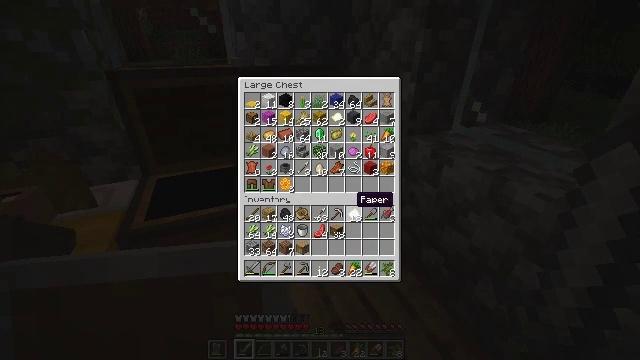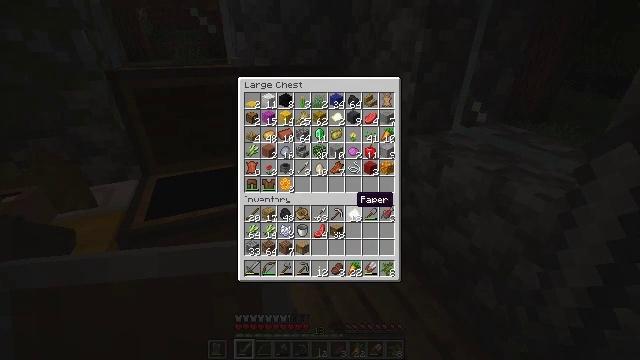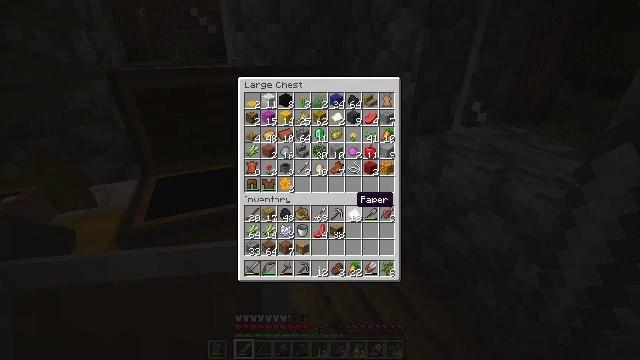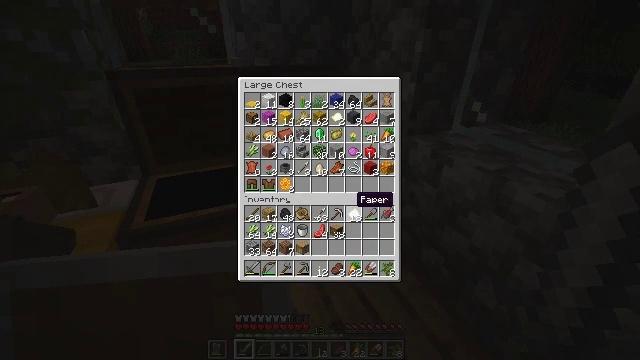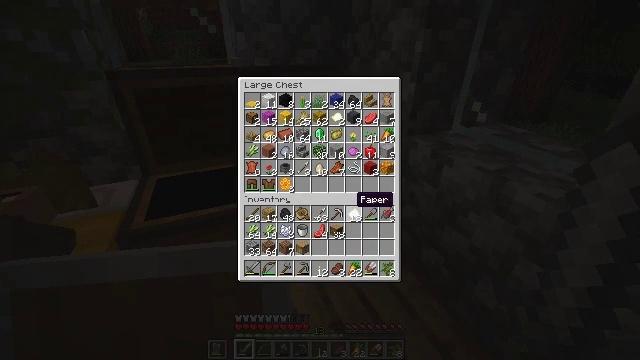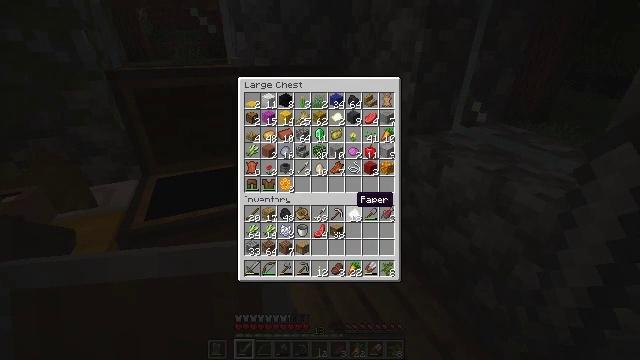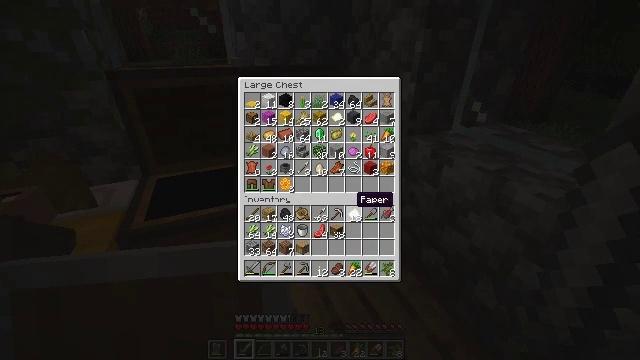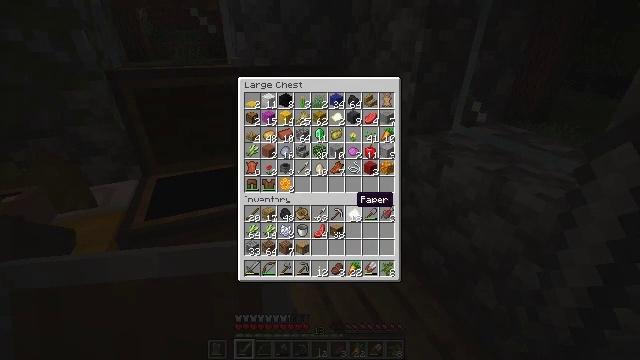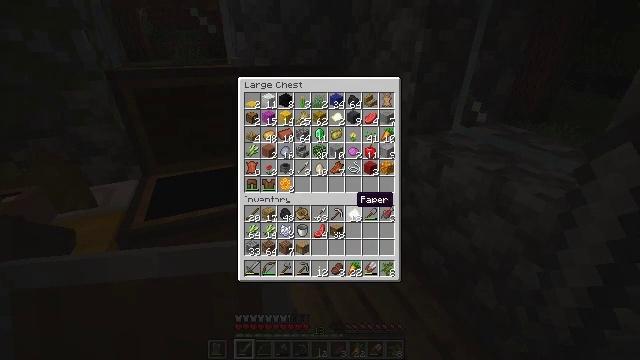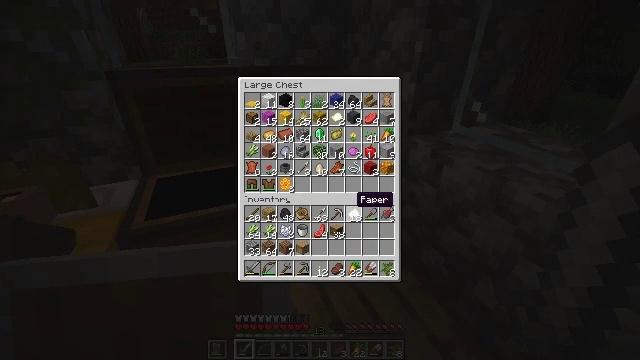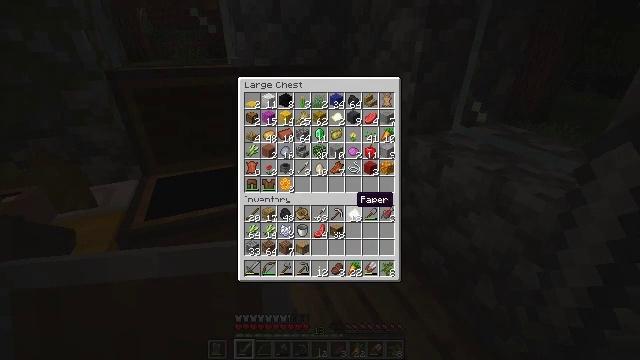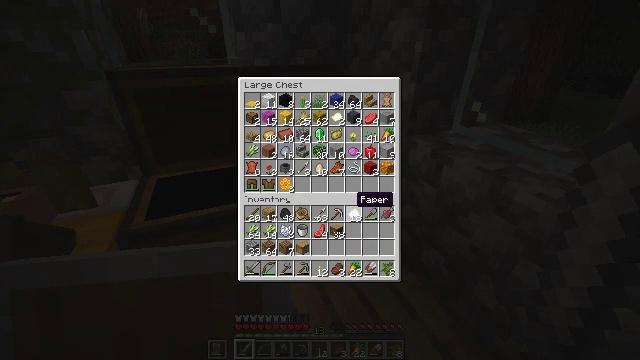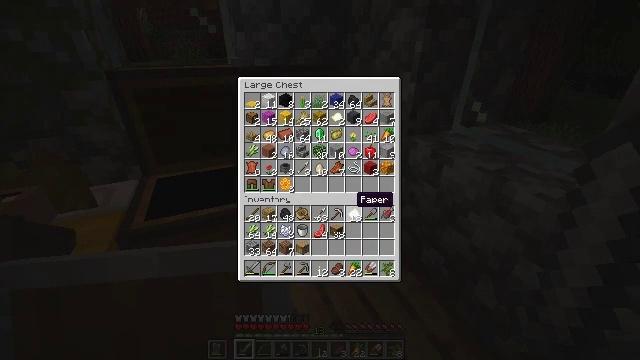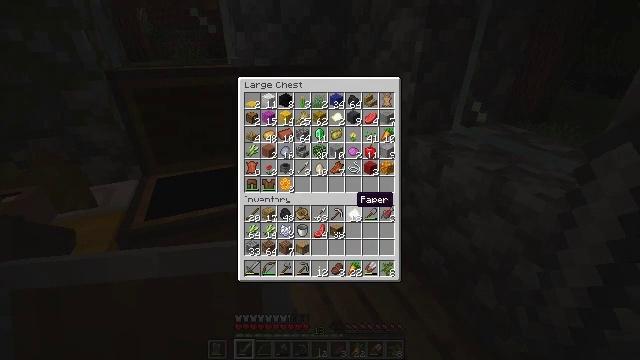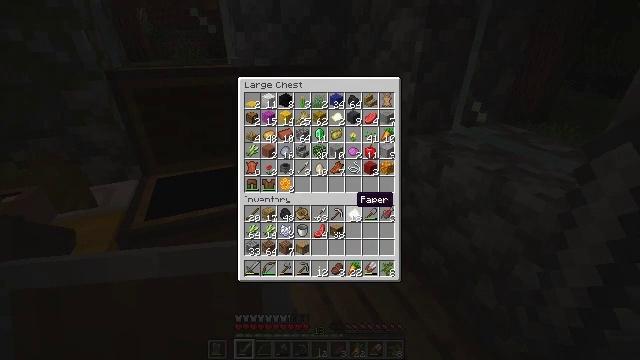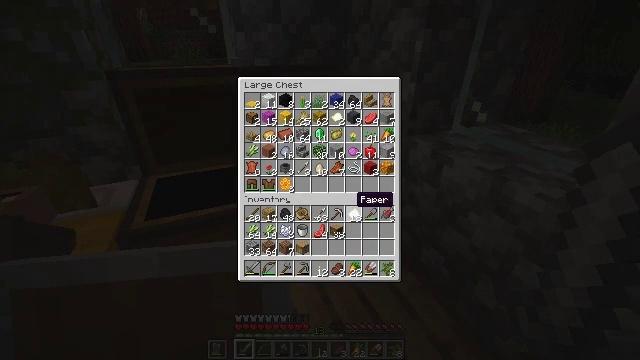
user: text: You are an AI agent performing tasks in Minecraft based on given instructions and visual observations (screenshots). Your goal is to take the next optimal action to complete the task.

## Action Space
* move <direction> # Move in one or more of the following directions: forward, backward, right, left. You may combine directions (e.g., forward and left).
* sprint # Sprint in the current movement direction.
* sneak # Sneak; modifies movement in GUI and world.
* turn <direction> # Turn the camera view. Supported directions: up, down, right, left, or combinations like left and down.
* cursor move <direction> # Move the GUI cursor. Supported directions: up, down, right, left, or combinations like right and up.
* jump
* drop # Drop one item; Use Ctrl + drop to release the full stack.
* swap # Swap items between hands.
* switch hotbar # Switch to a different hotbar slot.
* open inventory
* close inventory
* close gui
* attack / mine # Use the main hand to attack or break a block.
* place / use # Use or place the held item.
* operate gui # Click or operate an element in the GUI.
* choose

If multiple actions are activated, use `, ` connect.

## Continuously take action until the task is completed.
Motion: motion action
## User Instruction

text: Craft paper with the crafting table.
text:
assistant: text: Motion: no_op
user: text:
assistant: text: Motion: no_op
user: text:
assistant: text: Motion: no_op
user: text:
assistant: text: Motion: no_op
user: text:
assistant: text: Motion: no_op
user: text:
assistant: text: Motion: no_op
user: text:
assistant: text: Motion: no_op
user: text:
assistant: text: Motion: no_op
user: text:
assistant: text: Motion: no_op
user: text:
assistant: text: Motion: no_op
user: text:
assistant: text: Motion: no_op
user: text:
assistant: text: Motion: no_op
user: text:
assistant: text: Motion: no_op
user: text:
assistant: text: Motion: no_op
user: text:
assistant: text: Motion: no_op
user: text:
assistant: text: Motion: no_op
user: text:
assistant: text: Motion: no_op
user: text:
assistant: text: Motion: no_op
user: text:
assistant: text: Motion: no_op
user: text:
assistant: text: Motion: no_op
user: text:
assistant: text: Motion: no_op
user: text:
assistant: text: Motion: no_op
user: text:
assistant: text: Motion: no_op
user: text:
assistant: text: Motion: no_op
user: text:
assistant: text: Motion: no_op
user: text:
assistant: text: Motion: no_op
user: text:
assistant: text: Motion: no_op
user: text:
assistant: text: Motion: no_op
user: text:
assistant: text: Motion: no_op
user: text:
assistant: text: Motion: no_op